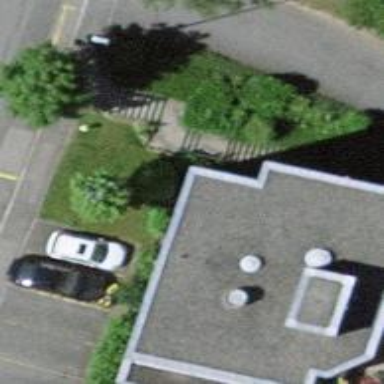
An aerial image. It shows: Set of steps on the road.